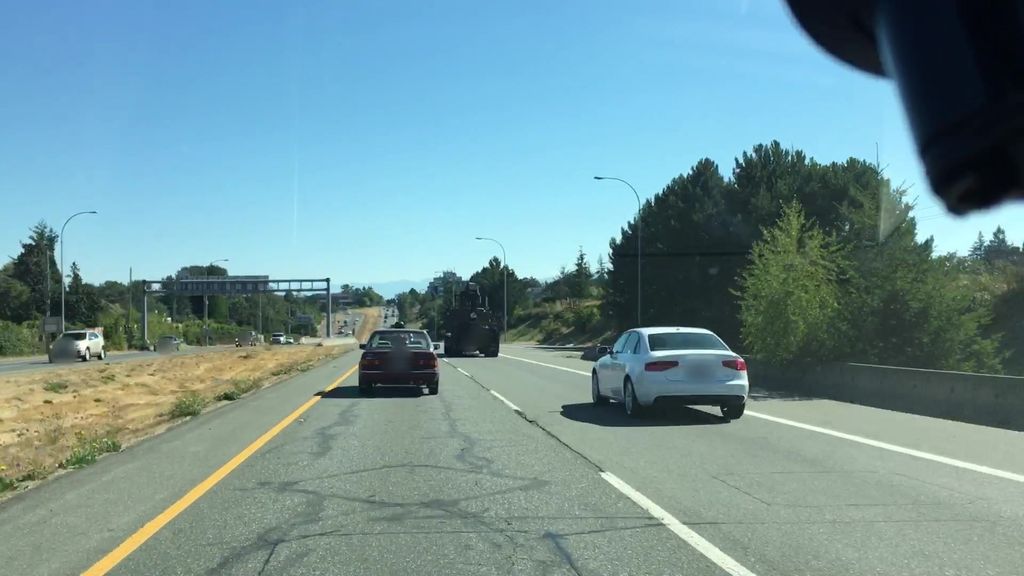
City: victoria